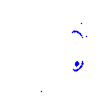
Particle: electron